Question: I have a problem to visualize adress information.
- - -
What I need to do is visualize all adress columns next to each other.
If I have only one adress, then the other fields have to show 'NULL' because there is no adress.
Here I created a small table setup.
'''
Create table relation(
PKid int identity(1,1) primary key,
Name varchar(255)
)
--Create table Adrestype(
PKid int identity(1,1) primary key,
TypeDescription varchar(255)
)
Create table adres(
PKid int identity(1,1) primary key,
Street varchar(255),
Number varchar(255),
zipcode varchar(255),
Location varchar(255),
AdresTypeId int
)
Create table RelationXAdres(
PKid int identity(1,1) primary key,
RelationID int not null,
adresID int not null
)
Insert into Relation values('Peter');
Insert into Relation values('Nico');
Insert into Relation values('Bart');
Insert into Relation values('Werner');
Insert into Adrestype values('Work');
Insert into Adrestype values('Home');
Insert into Adrestype values('Extra');
Insert into adres values ('Streetname', '125', '5520', 'Gent', 1)
Insert into adres values ('StreetLane', '15', '5550', 'Rome', 2)
Insert into adres values ('Street', '12', '5120', 'Paris', 3)
Insert into RelationXAdres values( 1,1);
Insert into RelationXAdres values( 1,2);
Insert into RelationXAdres values( 1,3);
Insert into adres values ('againstraat', '5', '4420', 'Oslo', 1)
Insert into adres values ('some Street', '12', '2220', 'Praag', 2)
Insert into RelationXAdres values( 2,4);
Insert into RelationXAdres values( 2,5);
Insert into adres values ('SoloStreet', '5', '4420', 'Oslo', 1)
Insert into RelationXAdres values( 3,6);
Insert into adres values ('MainStreet', '25', '1120', 'Berlin', 3)
Insert into RelationXAdres values( 4,7);
-- show all tabel's data
select * from relation
Select * from adres
select * from RelationXAdres
select * from Adrestype
-- Show all data in 1 statement
select * from relation r
left join RelationXAdres ra on ra.RelationID = r.PKid
left join adres a on a.PKid = ra.adresId
left join adrestype at on at.PKid = a.AdresTypeId
'''
This is what the result have to look like:

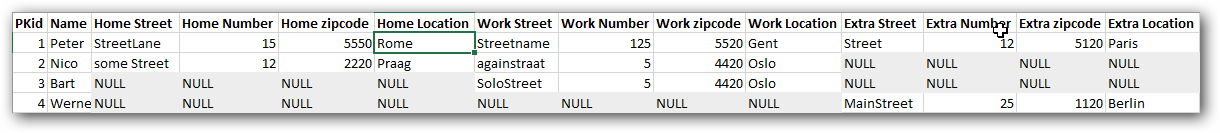
Answer: Since you are using SQL Server there are several ways that you can pivot the rows of data into columns.
You can use an aggregate function with a CASE expression:
'''
select r.pkid,
r.name,
max(case when at.typedescription = 'home' then a.street end) homestreet,
max(case when at.typedescription = 'home' then a.number end) homeNumber,
max(case when at.typedescription = 'home' then a.zipcode end) homezipcode,
max(case when at.typedescription = 'home' then a.location end) homelocation,
max(case when at.typedescription = 'work' then a.street end) workstreet,
max(case when at.typedescription = 'work' then a.number end) workNumber,
max(case when at.typedescription = 'work' then a.zipcode end) workzipcode,
max(case when at.typedescription = 'work' then a.location end) worklocation,
max(case when at.typedescription = 'extra' then a.street end) extrastreet,
max(case when at.typedescription = 'extra' then a.number end) extraNumber,
max(case when at.typedescription = 'extra' then a.zipcode end) extrazipcode,
max(case when at.typedescription = 'extra' then a.location end) extralocation
from relation r
left join RelationXAdres ra
on r.pkid = ra.RelationID
left join adres a
on ra.adresid = a.pkid
left join adrestype at
on a.AdresTypeId = at.PKid
group by r.pkid, r.name;
'''
See <URL>.
You could apply both the <URL> function. The UNPIVOT function will take your multiple columns of 'street', 'number', 'zipcode' and 'location' and convert them into multiple rows.
'''
select pkid, name,
col = typeDescription+col,
value
from
(
select r.pkid,
r.name,
at.typedescription,
a.street,
a.number,
a.zipcode,
a.location
from relation r
left join RelationXAdres ra
on r.pkid = ra.RelationID
left join adres a
on ra.adresid = a.pkid
left join adrestype at
on a.AdresTypeId = at.PKid
) d
unpivot
(
value
for col in (street, number, zipcode, location)
) unpiv;
'''
See <URL>. This gives a result with multiple rows:
'''
| PKID | NAME | COL | VALUE |
-----------------------------------------------
| 1 | Peter | Workstreet | Streetname |
| 1 | Peter | Worknumber | 125 |
| 1 | Peter | Workzipcode | 5520 |
| 1 | Peter | Worklocation | Gent |
| 1 | Peter | Homestreet | StreetLane |
| 1 | Peter | Homenumber | 15 |
'''
Once the data is in the multiple rows, then you can apply the PIVOT function:
'''
;with cte as
(
select pkid, name,
col = typeDescription+col,
value
from
(
select r.pkid,
r.name,
at.typedescription,
a.street,
a.number,
a.zipcode,
a.location
from relation r
left join RelationXAdres ra
on r.pkid = ra.RelationID
left join adres a
on ra.adresid = a.pkid
left join adrestype at
on a.AdresTypeId = at.PKid
) d
unpivot
(
value
for col in (street, number, zipcode, location)
) unpiv
)
select pkid, name,
homestreet, homenumber, homezipcode, homelocation,
workstreet, worknumber, workzipcode, worklocation,
extrastreet, extranumber, extrazipcode, extralocation
from cte
pivot
(
max(value)
for col in (homestreet, homenumber, homezipcode, homelocation,
workstreet, worknumber, workzipcode, worklocation,
extrastreet, extranumber, extrazipcode, extralocation)
) p;
'''
See <URL>.
The above versions will work great if you have a known number of columns, but if you have an unknown number of values (address types), then you will want to use dynamic SQL:
'''
DECLARE @cols AS NVARCHAR(MAX),
@query AS NVARCHAR(MAX)
select @cols = STUFF((SELECT ',' + QUOTENAME(a.TypeDescription+c.col)
from Adrestype a
cross apply
(
select 'street', 1 union all
select 'number', 2 union all
select 'zipcode', 3 union all
select 'location', 4
) c (col, so)
group by a.TypeDescription, c.col, c.so
order by case a.TypeDescription
when 'home' then 1
when 'work' then 2
when 'extra' then 3 end, c.so
FOR XML PATH(''), TYPE
).value('.', 'NVARCHAR(MAX)')
,1,1,'')
set @query = 'SELECT pkid, name, ' + @cols + '
from
(
select pkid, name,
col = typeDescription+col,
value
from
(
select r.pkid,
r.name,
at.typedescription,
a.street,
a.number,
a.zipcode,
a.location
from relation r
left join RelationXAdres ra
on r.pkid = ra.RelationID
left join adres a
on ra.adresid = a.pkid
left join adrestype at
on a.AdresTypeId = at.PKid
) d
unpivot
(
value
for col in (street, number, zipcode, location)
) unpiv
) x
pivot
(
max(value)
for col in (' + @cols + ')
) p '
execute sp_executesql @query;
'''
See <URL>. All of these queries give a result:
'''
| PKID | NAME | HOMESTREET | HOMENUMBER | HOMEZIPCODE | HOMELOCATION | WORKSTREET | WORKNUMBER | WORKZIPCODE | WORKLOCATION | EXTRASTREET | EXTRANUMBER | EXTRAZIPCODE | EXTRALOCATION |
--------------------------------------------------------------------------------------------------------------------------------------------------------------------------------------------
| 1 | Peter | StreetLane | 15 | 5550 | Rome | Streetname | 125 | 5520 | Gent | Street | 12 | 5120 | Paris |
| 2 | Nico | some Street | 12 | 2220 | Praag | againstraat | 5 | 4420 | Oslo | (null) | (null) | (null) | (null) |
| 3 | Bart | (null) | (null) | (null) | (null) | SoloStreet | 5 | 4420 | Oslo | (null) | (null) | (null) | (null) |
| 4 | Werner | (null) | (null) | (null) | (null) | (null) | (null) | (null) | (null) | MainStreet | 25 | 1120 | Berlin |
'''